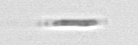
Label: Bacillariophyceae